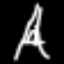
Label: The Eiffel Tower